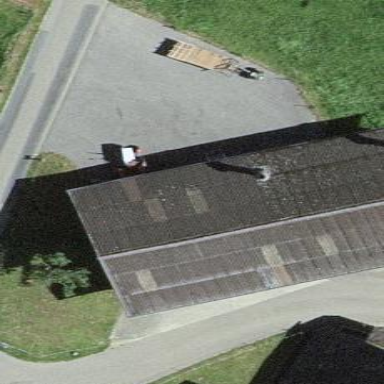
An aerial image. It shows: Sty building.